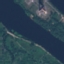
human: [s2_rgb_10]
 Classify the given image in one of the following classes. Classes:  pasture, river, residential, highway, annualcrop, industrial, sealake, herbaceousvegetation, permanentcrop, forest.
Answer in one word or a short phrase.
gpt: River